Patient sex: M
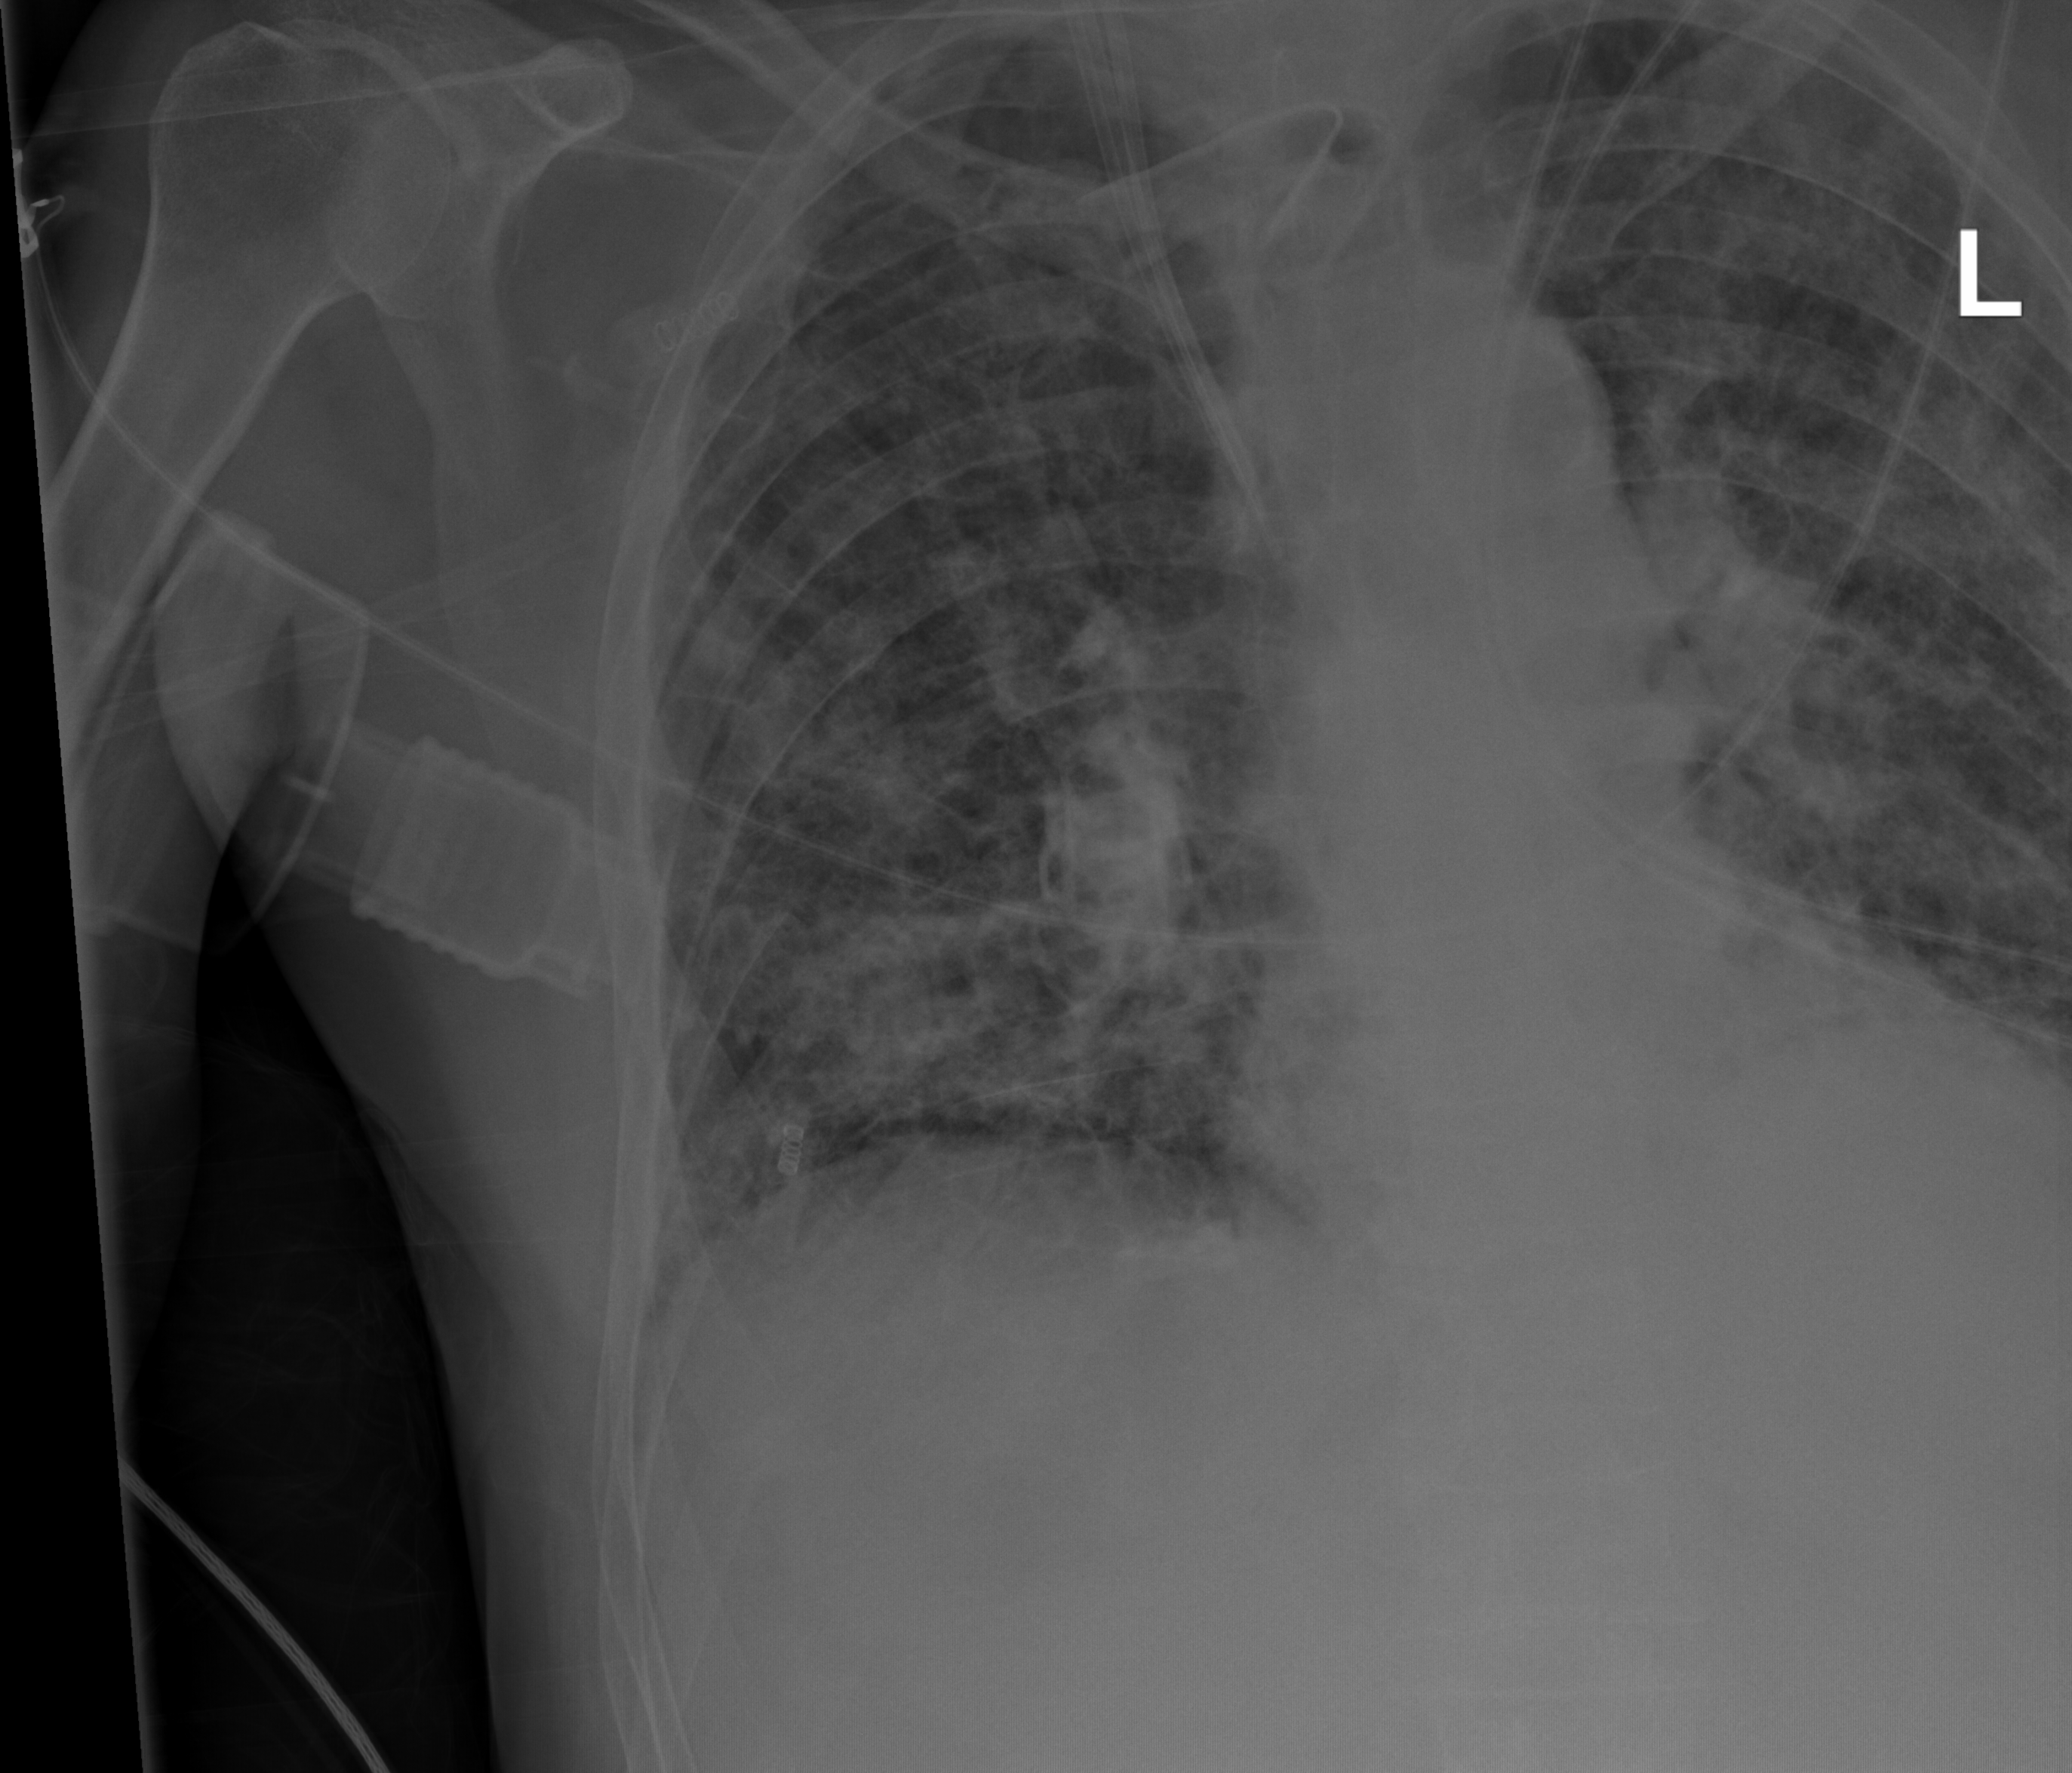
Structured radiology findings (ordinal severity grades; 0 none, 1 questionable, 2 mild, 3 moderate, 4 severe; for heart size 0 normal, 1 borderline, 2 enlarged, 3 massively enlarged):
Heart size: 0
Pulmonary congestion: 0
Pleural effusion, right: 0
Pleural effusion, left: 0
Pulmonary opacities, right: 3
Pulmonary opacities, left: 3
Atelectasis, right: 2
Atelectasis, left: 2